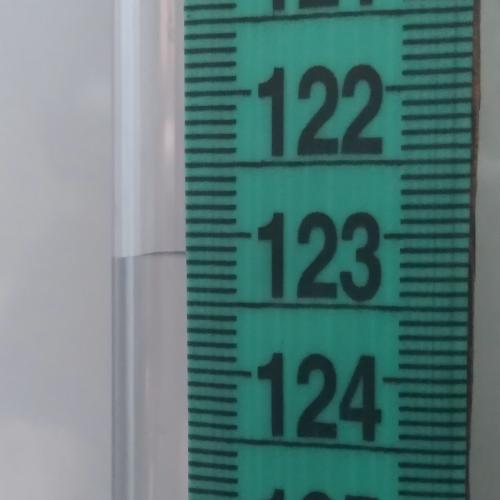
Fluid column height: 123.1 cm